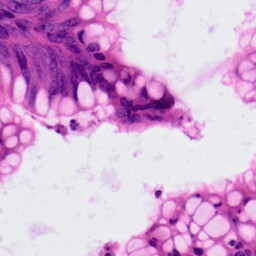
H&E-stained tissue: Colon